Field crop: maize
Growth stage: 1
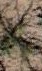
Species: salsola